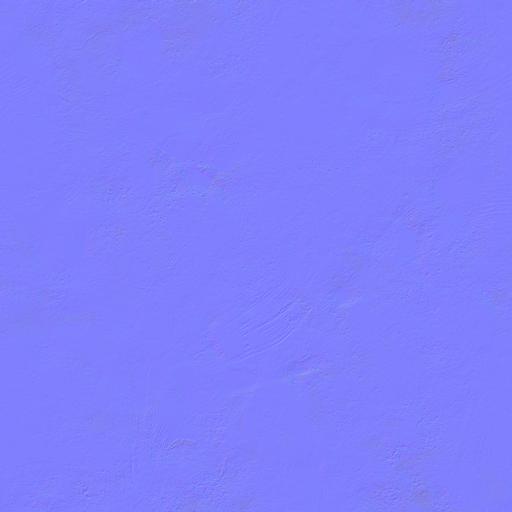
light metal paint painted rough scratched steel white